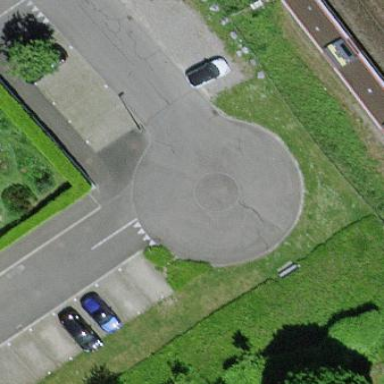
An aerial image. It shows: Residential road that intersects with roundabout.